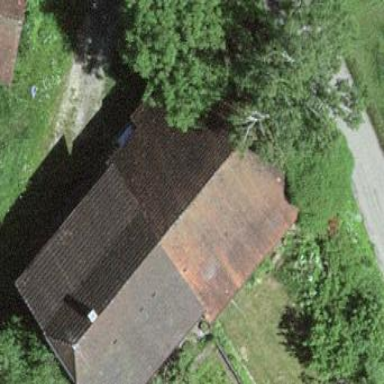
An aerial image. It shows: Farm building.